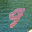
Label: 9